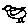
Label: bird